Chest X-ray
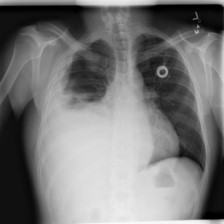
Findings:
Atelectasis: positive
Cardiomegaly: negative
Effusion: negative
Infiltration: positive
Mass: negative
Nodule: negative
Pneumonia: negative
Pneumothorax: positive
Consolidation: negative
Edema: negative
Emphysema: negative
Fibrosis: negative
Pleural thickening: negative
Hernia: negative